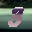
Label: 3